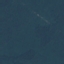
Label: Forest